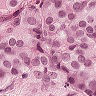
Metastatic tissue present: yes